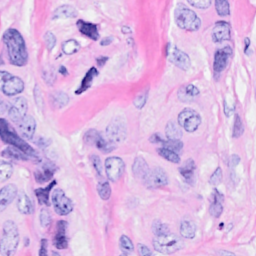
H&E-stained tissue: Breast